Question: In 'plotrix' I would like to make a pie chart like this:
'''
pieval<-c(2,4,6,8)
pielabels<- c("We hate
pies","We oppose
pies","We don't
care","We just love pies")
lp<-pie3D(pieval,radius=0.9,labels=pielabels,explode=0.1,main="3D PIE OPINIONS")
'''
And I would like only the pie piece corresponding to '"We just love pies"' to show up, which should give something like this:

But of course I fail to make it because I use this code:
'''
lp<-pie3D(pieval[4],radius=0.9,labels=pielabels[4],explode=0.1,main="3D PIE OPINIONS")
'''
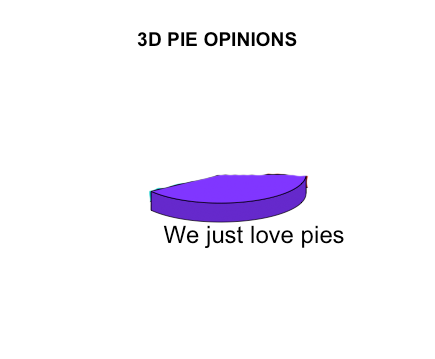
Answer: I used the 'draw.tilted.sector' suggested by <URL>.
I managed to get rid of all the shading, borderlines and sectors by making them white.
'''
pieval <- c(2,4,6,8)
pielabels <- c("","","","We just love pies")
#make everything white
lp <-pie3D(pieval,radius=0.9,labels=pielabels,explode=0.1,
main="3D PIE OPINIONS", col= "white", shade =0, border="white")
#draw the sector
draw.tilted.sector(start = (24/20)*pi, end = 2*pi,
radius= 0.9, explode =0.1, col= "purple")
'''